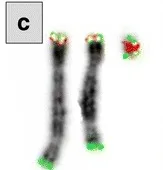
C; FISH examination of normal chromosomes 5 and the sSMC.
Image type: pathology (fish)